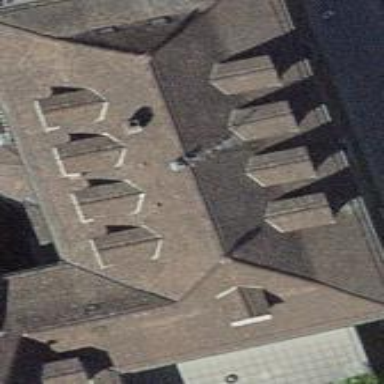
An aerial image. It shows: Building with hipped roof made of maroon roof tiles.